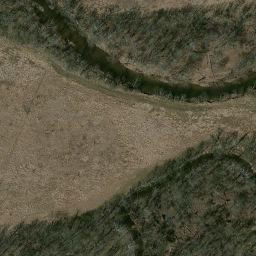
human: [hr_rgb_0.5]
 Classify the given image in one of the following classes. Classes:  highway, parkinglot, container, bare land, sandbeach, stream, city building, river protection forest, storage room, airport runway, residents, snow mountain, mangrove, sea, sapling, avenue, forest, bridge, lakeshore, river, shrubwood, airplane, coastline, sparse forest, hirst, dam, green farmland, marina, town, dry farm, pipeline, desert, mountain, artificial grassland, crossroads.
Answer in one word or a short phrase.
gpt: river